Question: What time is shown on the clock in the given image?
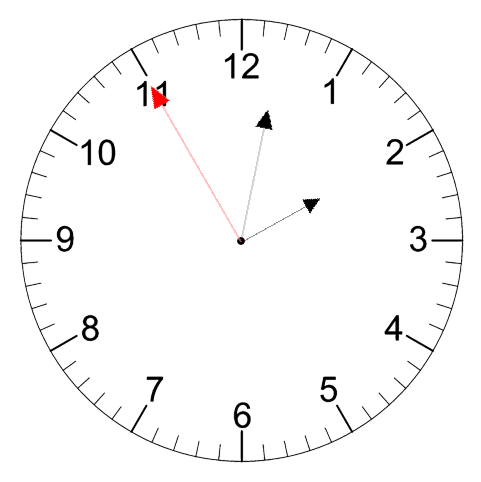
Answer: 02:01:55